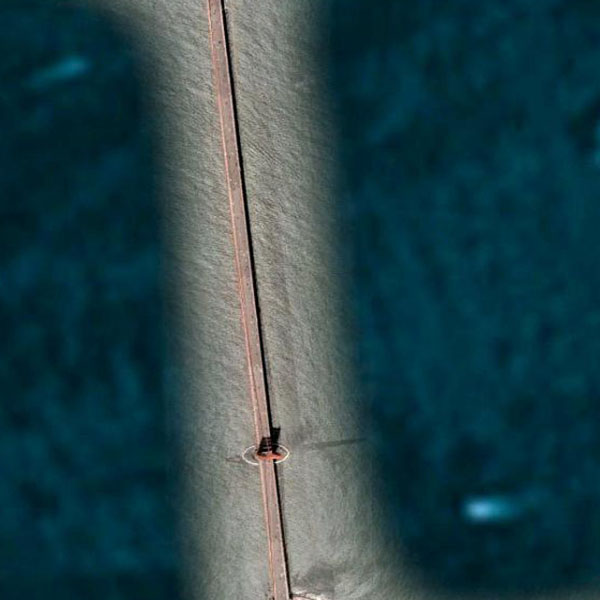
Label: Bridge